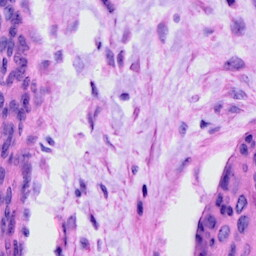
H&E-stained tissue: Cervix